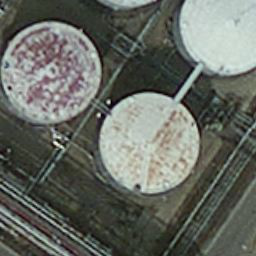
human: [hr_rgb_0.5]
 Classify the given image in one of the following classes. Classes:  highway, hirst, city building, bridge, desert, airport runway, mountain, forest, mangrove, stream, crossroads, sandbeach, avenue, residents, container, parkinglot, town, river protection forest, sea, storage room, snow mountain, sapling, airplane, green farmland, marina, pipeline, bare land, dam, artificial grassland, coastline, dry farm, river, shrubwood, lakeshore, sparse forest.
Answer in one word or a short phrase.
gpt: storage room